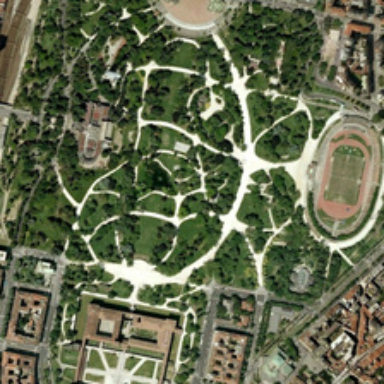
Many buildings are around a park with many green trees .